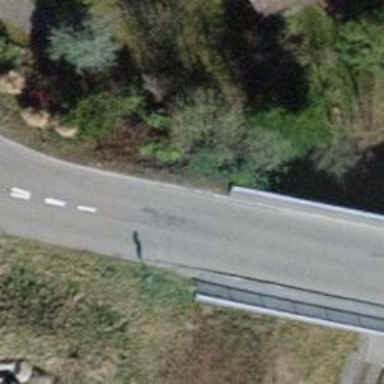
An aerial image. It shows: Unclassified road on asphalt surface with bridge.